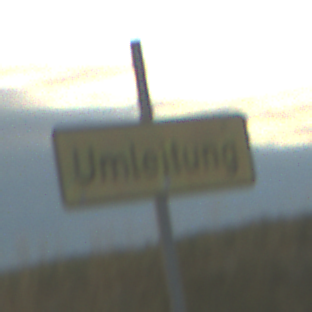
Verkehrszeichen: Umleitungsankuendigung
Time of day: SunriseSunset
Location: Outdoor (RoadRail)
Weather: PartlyCloudy
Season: NotSpecified
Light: Natural